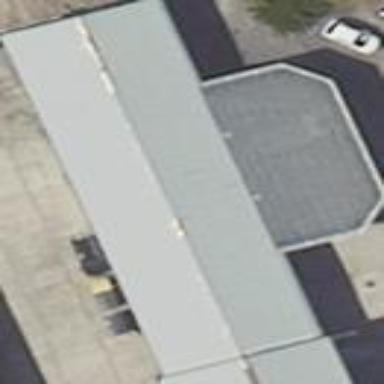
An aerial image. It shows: Building housing car shop.